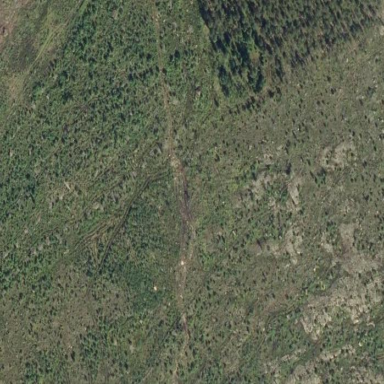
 likely man-made clearing in the landscape."